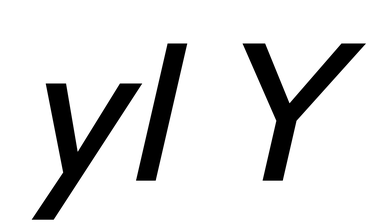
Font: InstrumentSans-Italic_Medium_Italic